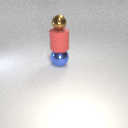
large red rubber cylinder below small brown metal sphere